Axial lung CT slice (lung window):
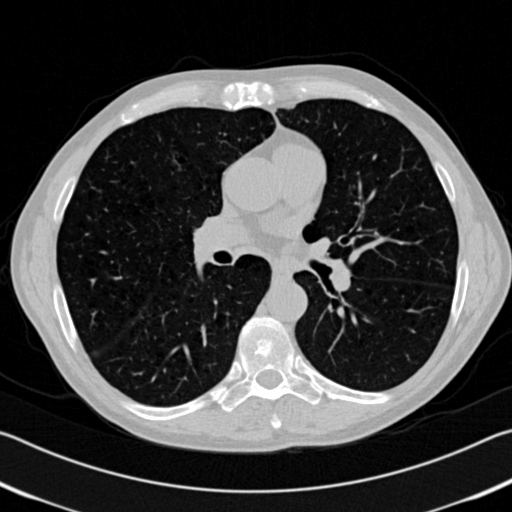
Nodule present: yes
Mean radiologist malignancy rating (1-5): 3